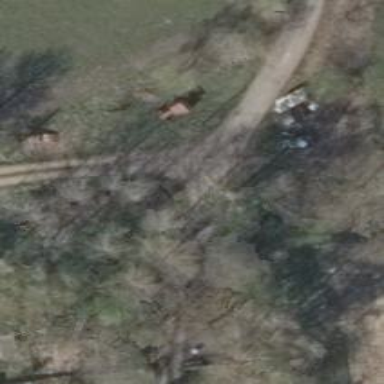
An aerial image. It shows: Driveway with ground surface.